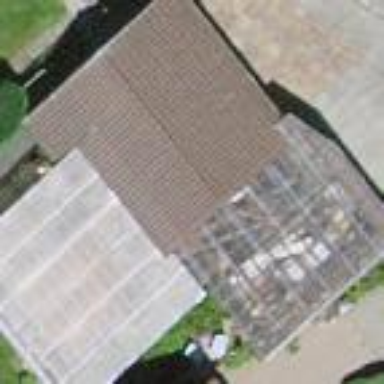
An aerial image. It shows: Garage.